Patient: sex F, age 70
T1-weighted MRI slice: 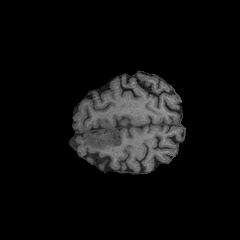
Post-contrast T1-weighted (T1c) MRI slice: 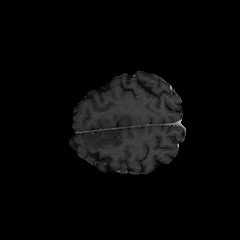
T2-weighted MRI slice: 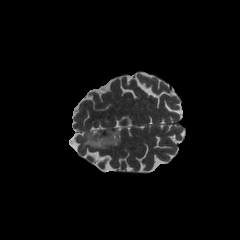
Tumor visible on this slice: yes
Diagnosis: Oligodendroglioma, IDH-mutant, 1p/19q-codeleted
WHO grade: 2